Field crop: tomato
Growth stage: 1
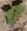
Species: solanum